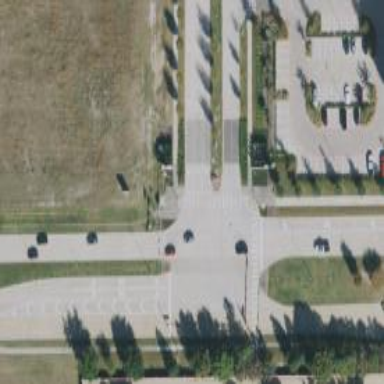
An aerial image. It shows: Tertiary road with separate sidewalk.